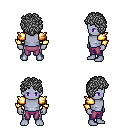
a pixel art fantasy rpg character, male body template, dark elf, purple skin, gold arm armor, magenta pants, gray curly afro hairstyle, four views (front, back, left, right), 2x2 character sprite sheet, small pixel art, hard edges, no anti-aliasing